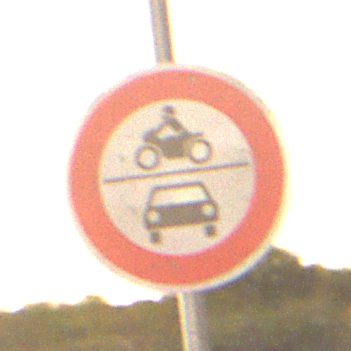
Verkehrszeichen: VerbotKraftfahrzeuge
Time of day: Night
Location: Outdoor (Nature)
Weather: Clear
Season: NotSpecified
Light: Natural